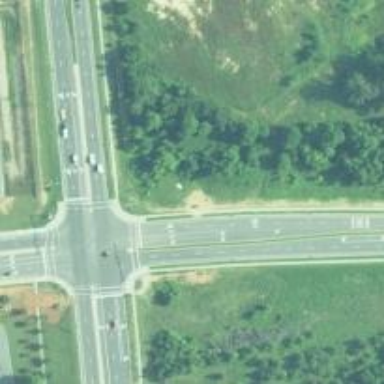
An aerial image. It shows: Crossing on the road.